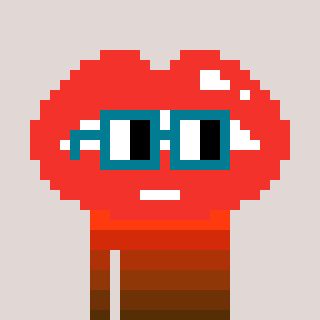
a pixel art character with square dark green glasses, a lips-shaped head and a bege-colored body on a warm background